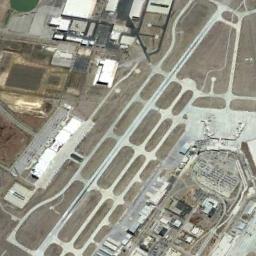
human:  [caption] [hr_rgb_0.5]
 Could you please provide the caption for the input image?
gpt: A complex airport with many runways and buildings .

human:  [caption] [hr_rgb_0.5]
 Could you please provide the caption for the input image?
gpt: There are two crossing runways here .

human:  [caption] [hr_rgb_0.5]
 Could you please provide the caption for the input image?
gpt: An airport with grid-shaped runways and terminals in the vacant lot and some buildings beside .

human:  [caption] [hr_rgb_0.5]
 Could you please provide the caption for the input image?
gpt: There is an airport built in bare land next to some buildings .

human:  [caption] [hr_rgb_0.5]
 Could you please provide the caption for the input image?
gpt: The grass of the airfield is divided into different sizes by the road .